Current action and preconditions to check: path_clear

Your task: For each precondition in the list above, predict whether it will hold at this action.

Consider the current scene as observed from the mobile robot's camera, and analyze the predicted future states of all dynamic agents (e.g., people, animals, vehicles, or any moving entities) within the NEXT SECOND.

IMPORTANT: Only answer "very likely" if you are absolutely certain—based on strong, clear evidence—that a dynamic agent will violate the precondition in the predicted future state. Do NOT answer "very likely" for unlikely, ambiguous, or low-probability risks.

Ask yourself for each precondition: Is there a high probability, with clear and convincing evidence, that the predicted future states of any dynamic agent will interfere with the predicted future state of the currently executing action within the NEXT SECOND, causing that precondition to fail?

Assess the risk level based on these predictions. Use "likely" or "very likely" if motions create a clear risk of interference.

Use "neutral" or "improbable" if agents are nearby but their predicted paths are clearly diverging or non-conflicting.

Failure Risk Categories: "very improbable", "improbable", "neutral", "likely", "very likely"

Answer Format: Output ONLY the probability_of_failure value from these categories: "very improbable", "improbable", "neutral", "likely", "very likely"

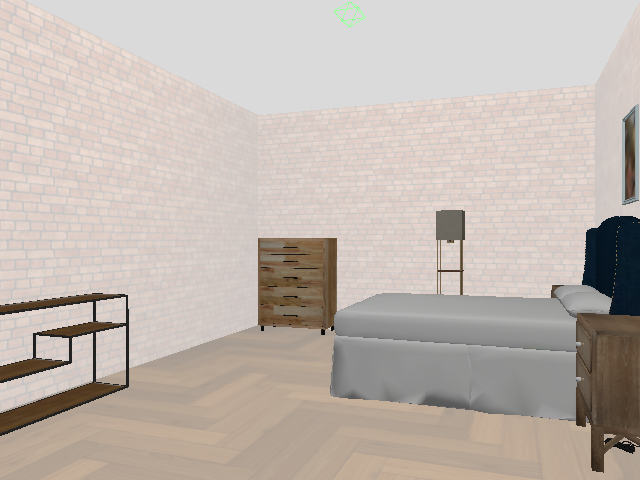

Answer: very improbable